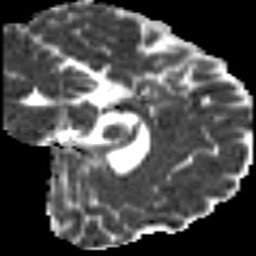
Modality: MD
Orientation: sagittal
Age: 39
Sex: male
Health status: healthy
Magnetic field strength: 3 T
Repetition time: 9 s
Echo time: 0.093 s